Question: can some one tell me how can i convert my SVG element to a string ?
i'm using <URL> to convert my SVG to an image.
it has to be render in a canvas first , the 'canvg()' method is expecting a 'SVG STRING'
code :
'''
function updateChartImage(){
canvg(document.getElementById('canvas'),expecting ' svg string');
var canvas = document.getElementById("canvas") ;
var img = canvas.toDataURL("image/png");
img = img.replace('data:image/png;base64,', '');
$("#hfChartImg").val(img) ;
$('#img').attr({ src: img });
}
'''
i have tried
'''
$('#container svg').html() ; // it gives me an error
//Uncaught TypeError: Cannot call method 'replace' of undefined
'''
'''
$('#container svg')
$('#container').html() // both works fine and
'''
i'm using highcharts the have a getSVG() function that i can pass to the canvg() but the problem is it dosen't get the latest updates , so i have to do it this way , when running the 'getSVG()' function i get the following :

<URL>
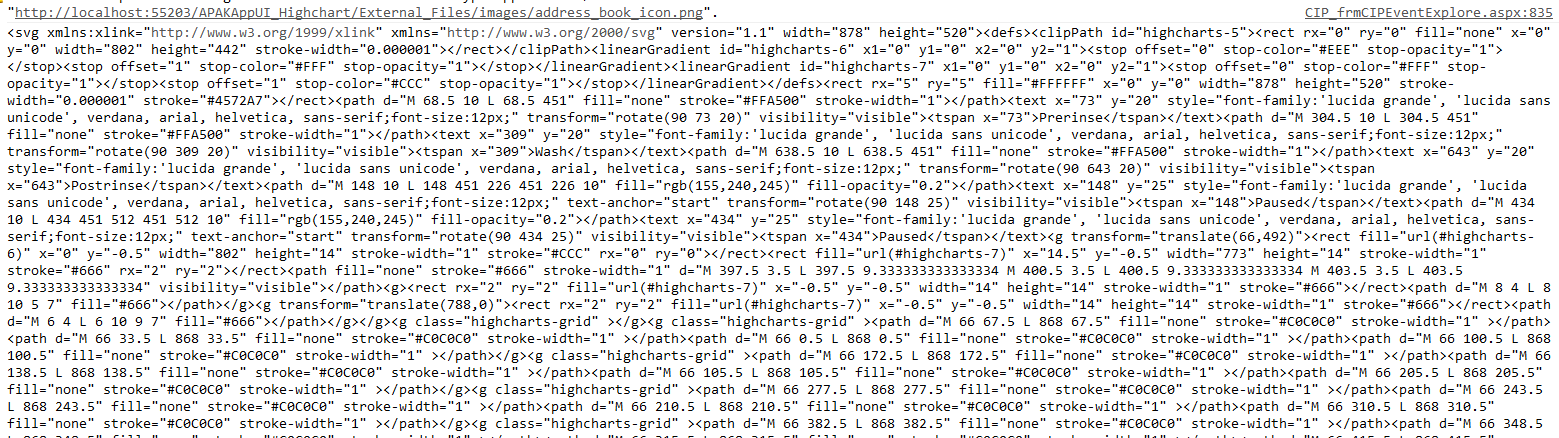
Answer: As far as I can recall jQuery's '.html()' makes use of 'innerHTML' which is meant for html, not svg. SVG's are xml documents, so you can use 'XMLSerializer()'
'''
var svg = document.getElementById('svg_root'); // or whatever you call it
var serializer = new XMLSerializer();
var str = serializer.serializeToString(svg);
'''